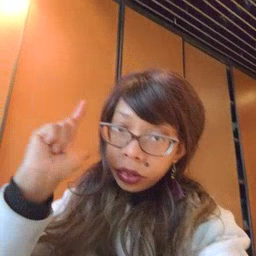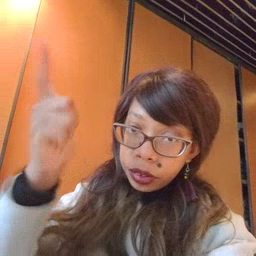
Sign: later